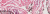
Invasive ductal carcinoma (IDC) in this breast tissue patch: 0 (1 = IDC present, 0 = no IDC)